Interaction volume radius: 5 \u00c5
Interaction volume height: 25 \u00c5
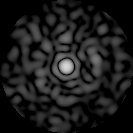
Disorder parameter: 0.8119